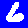
Digit: 6